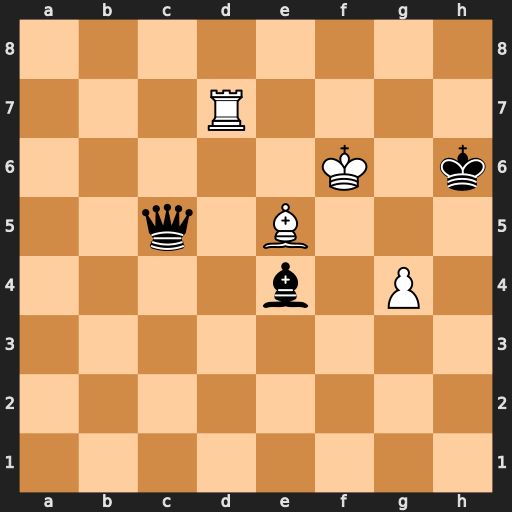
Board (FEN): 8/3R4/5K1k/2q1B3/4b1P1/8/8/8
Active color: w
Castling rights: -
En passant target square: -
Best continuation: Bf4+ Qg5+ Bxg5#